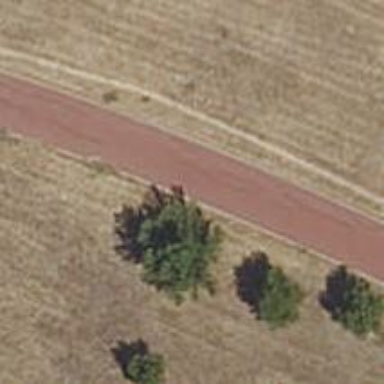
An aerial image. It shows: Asphalt cycleway.